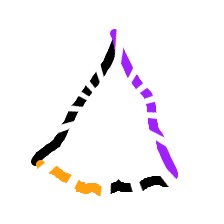
Shape: kite